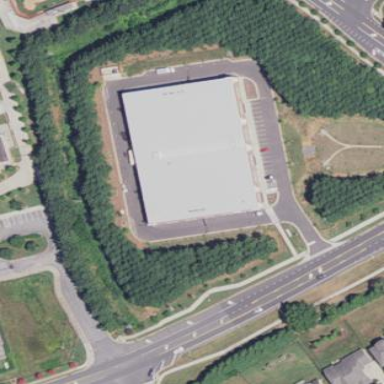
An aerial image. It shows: Warehouse building used for storage rental.